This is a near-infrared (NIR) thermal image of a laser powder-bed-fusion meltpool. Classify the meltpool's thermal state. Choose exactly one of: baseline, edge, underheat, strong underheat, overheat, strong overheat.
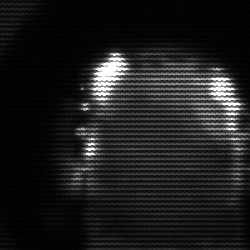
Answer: baseline